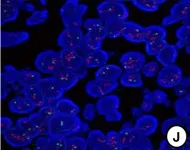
PET-CT scan (November 2017) and histopathological and molecular results after gefitinib therapy resistance. (J) HER-2 amplification was detected by FISH in left cervical lymph nodes tissue. HER-2 signal (red) was found in clusters distributed.
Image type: pathology (fish)